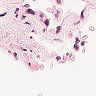
Metastatic tissue present: no